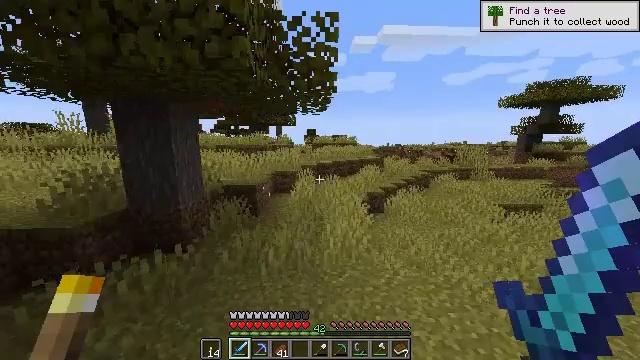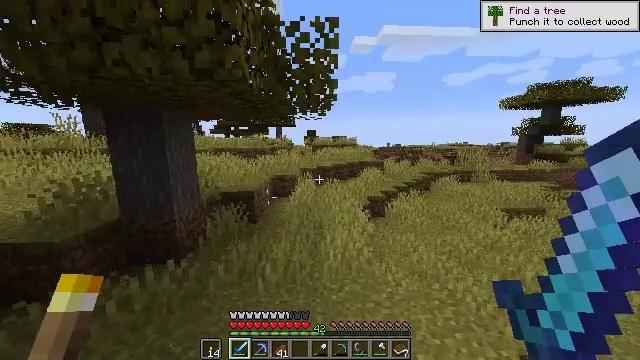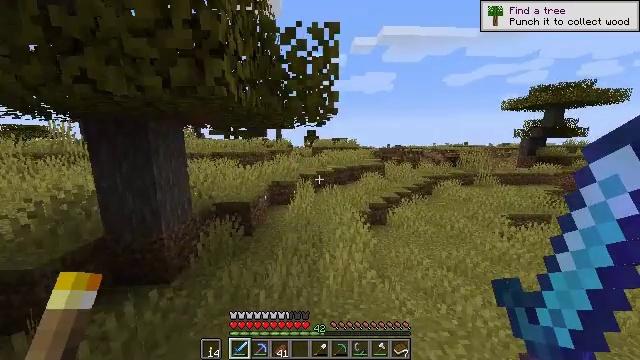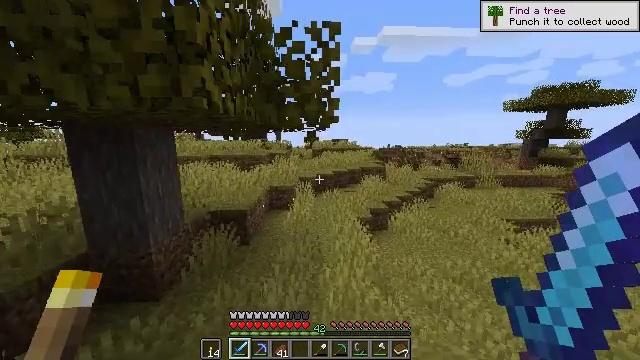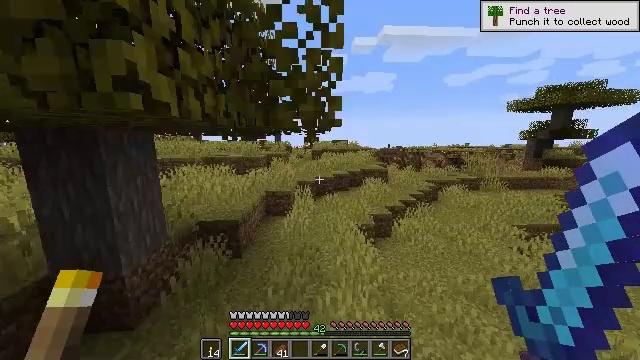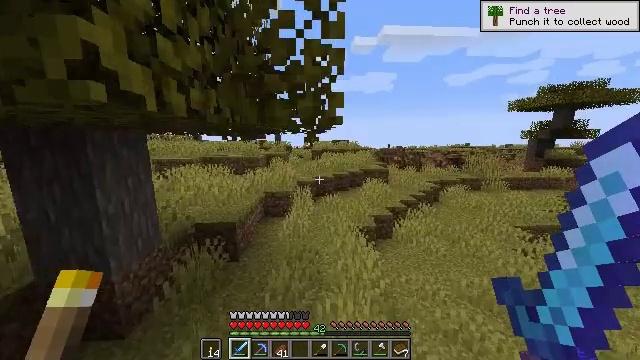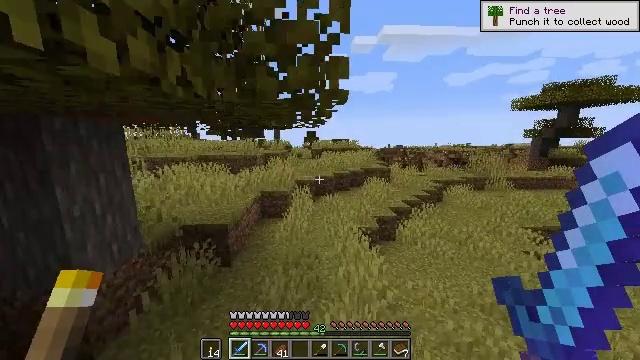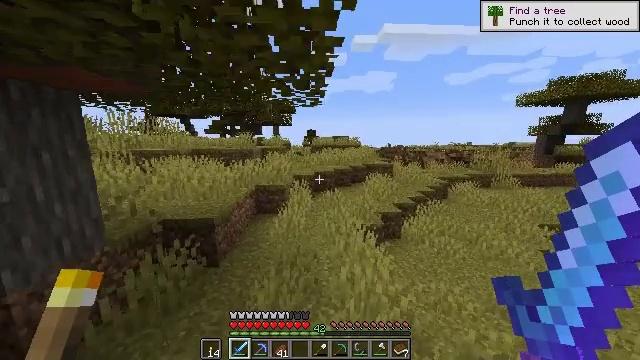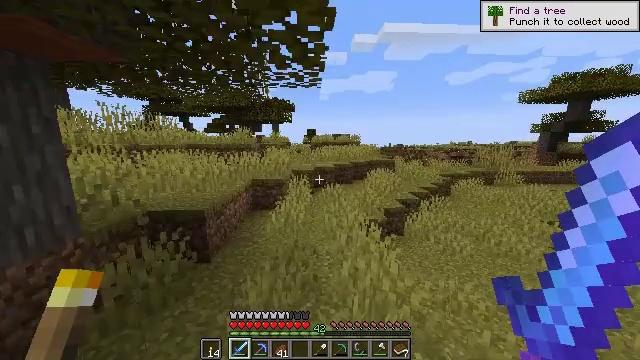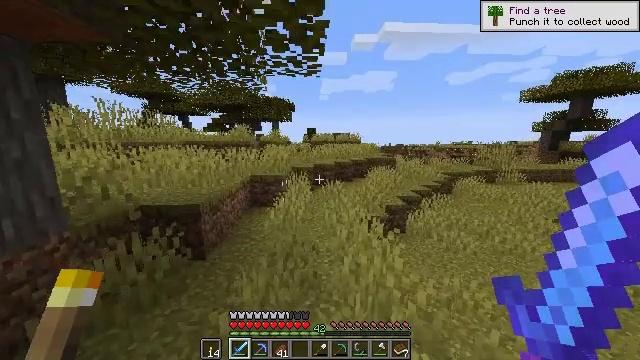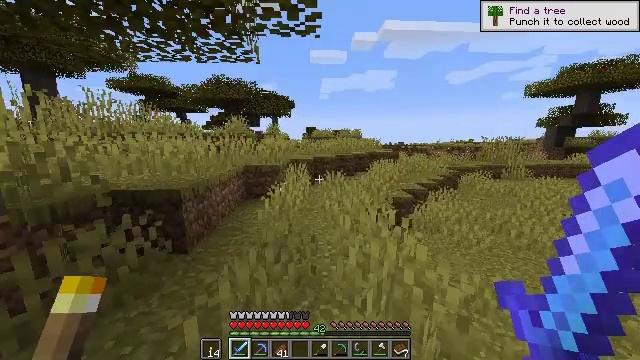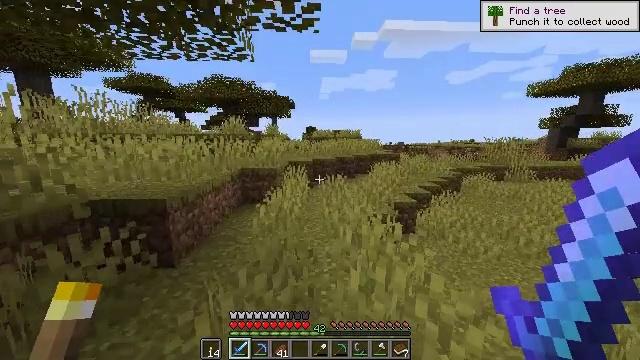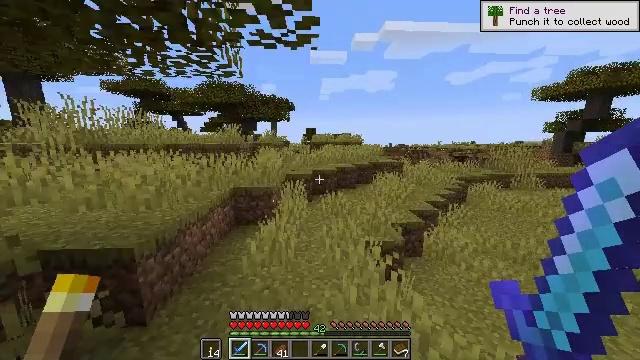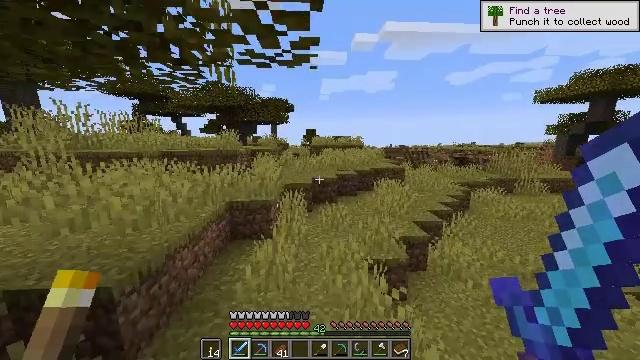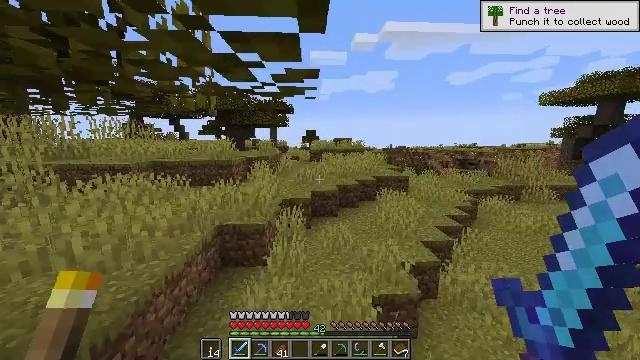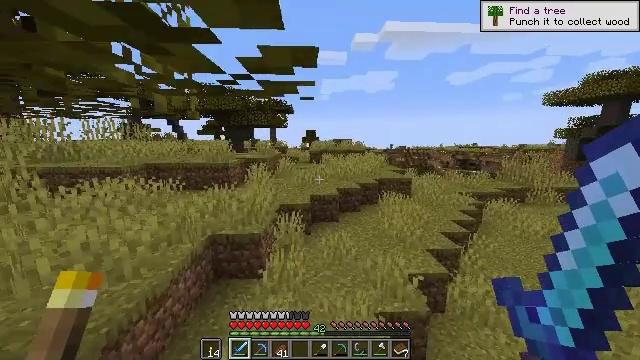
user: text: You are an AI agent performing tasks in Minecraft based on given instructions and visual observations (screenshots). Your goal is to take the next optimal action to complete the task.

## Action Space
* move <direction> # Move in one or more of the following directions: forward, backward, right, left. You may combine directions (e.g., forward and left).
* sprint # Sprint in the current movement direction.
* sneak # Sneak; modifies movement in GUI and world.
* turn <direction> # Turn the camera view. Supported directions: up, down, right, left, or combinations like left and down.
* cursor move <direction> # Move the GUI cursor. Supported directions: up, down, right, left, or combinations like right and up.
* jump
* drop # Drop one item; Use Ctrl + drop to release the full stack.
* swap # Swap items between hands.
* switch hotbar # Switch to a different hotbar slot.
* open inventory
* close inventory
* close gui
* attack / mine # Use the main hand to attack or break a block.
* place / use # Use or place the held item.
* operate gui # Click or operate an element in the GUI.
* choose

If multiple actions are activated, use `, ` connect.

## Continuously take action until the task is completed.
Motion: motion action
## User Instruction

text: Attack the enchanting table to collect it.
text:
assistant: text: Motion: move forward, sprint, jump
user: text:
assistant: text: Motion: move forward, sprint, jump
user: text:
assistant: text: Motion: move forward, sprint, jump
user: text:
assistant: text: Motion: move forward, sprint, jump
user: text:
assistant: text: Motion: move forward, sprint, jump
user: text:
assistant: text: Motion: move forward, sprint, jump
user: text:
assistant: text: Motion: move forward, sprint, jump
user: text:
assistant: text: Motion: move forward, sprint, jump
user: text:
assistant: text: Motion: move forward, sprint, jump
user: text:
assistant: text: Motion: move forward, sprint, jump
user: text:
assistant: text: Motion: move forward, sprint, jump
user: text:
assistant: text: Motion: move forward, sprint, jump
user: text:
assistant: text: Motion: move forward, sprint, jump
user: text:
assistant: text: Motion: move forward, sprint, jump
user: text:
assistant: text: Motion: move forward, sprint, jump
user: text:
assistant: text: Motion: move forward, sprint, jump
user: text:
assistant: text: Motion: move forward, sprint, jump
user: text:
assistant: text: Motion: move forward, sprint, jump
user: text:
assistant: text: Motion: move forward, sprint, jump
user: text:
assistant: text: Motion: move forward, sprint
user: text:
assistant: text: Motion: move forward, sprint
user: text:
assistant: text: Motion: move forward, sprint
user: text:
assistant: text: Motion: move forward, sprint
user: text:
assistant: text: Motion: move forward, sprint
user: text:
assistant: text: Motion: move forward, sprint
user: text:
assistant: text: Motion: move forward, sprint
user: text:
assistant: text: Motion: move forward, sprint
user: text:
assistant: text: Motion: move forward, sprint
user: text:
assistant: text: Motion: move forward, sprint, turn left and up, jump
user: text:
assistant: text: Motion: move forward, sprint, turn left and up, jump